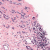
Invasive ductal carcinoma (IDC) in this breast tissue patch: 1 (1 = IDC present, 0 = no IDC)